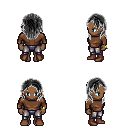
a pixel art fantasy rpg character, female body template, human, dark skin, brown long-sleeve shirt, metal pants, gray long hairstyle, bracelets, brown shoes, four views (front, back, left, right), 2x2 character sprite sheet, small pixel art, hard edges, no anti-aliasing